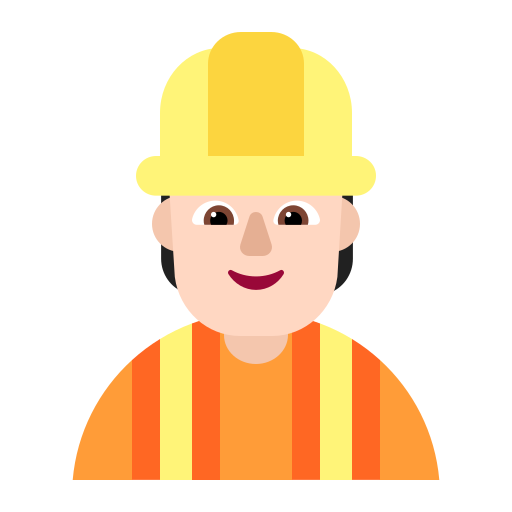
construction worker flat light